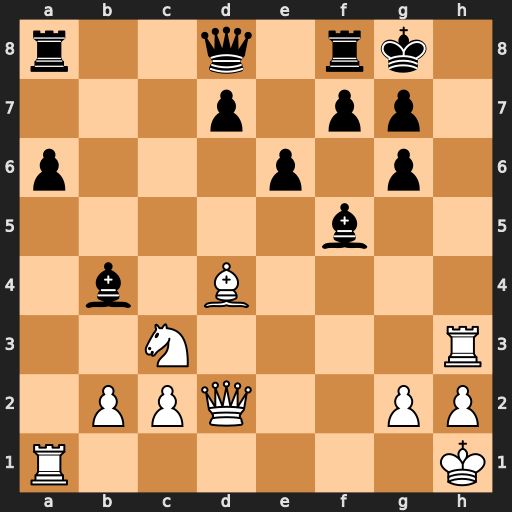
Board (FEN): r2q1rk1/3p1pp1/p3p1p1/5b2/1b1B4/2N4R/1PPQ2PP/R6K
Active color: w
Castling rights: -
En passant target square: -
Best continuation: Rh8+ Kxh8 Qh6+ Kg8 Qxg7#